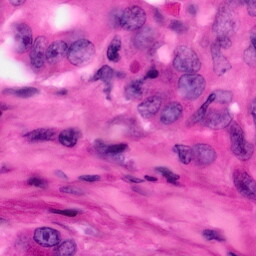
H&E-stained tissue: Pancreatic